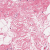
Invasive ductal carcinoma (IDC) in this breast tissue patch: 0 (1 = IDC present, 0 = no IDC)